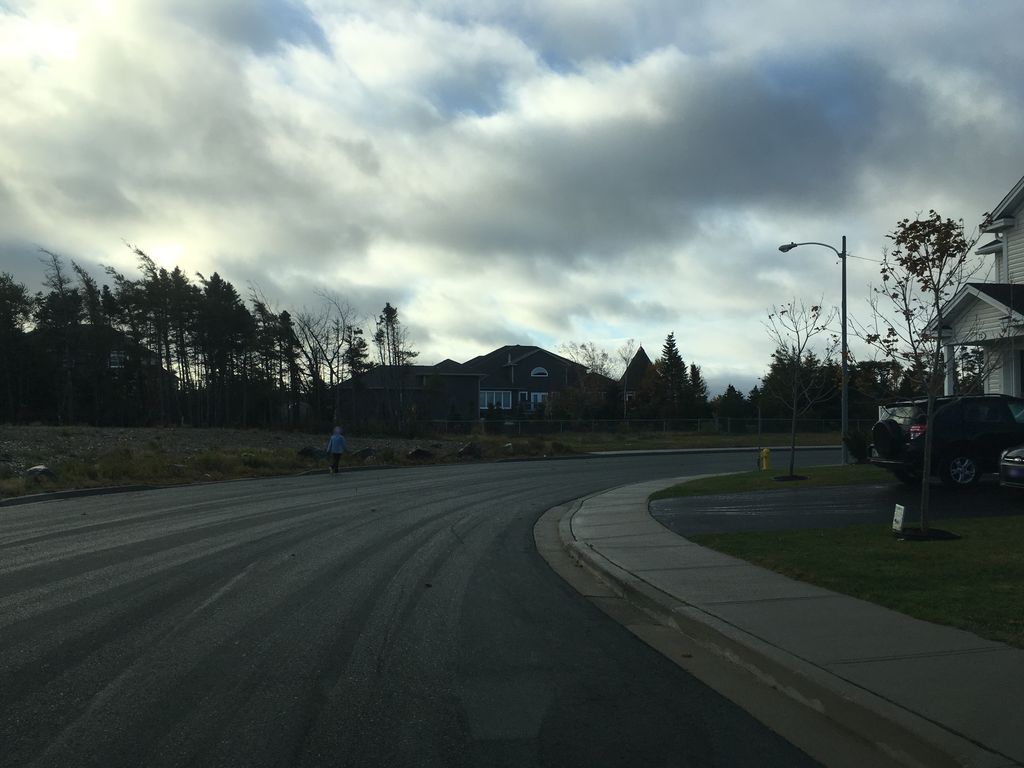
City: st_johns